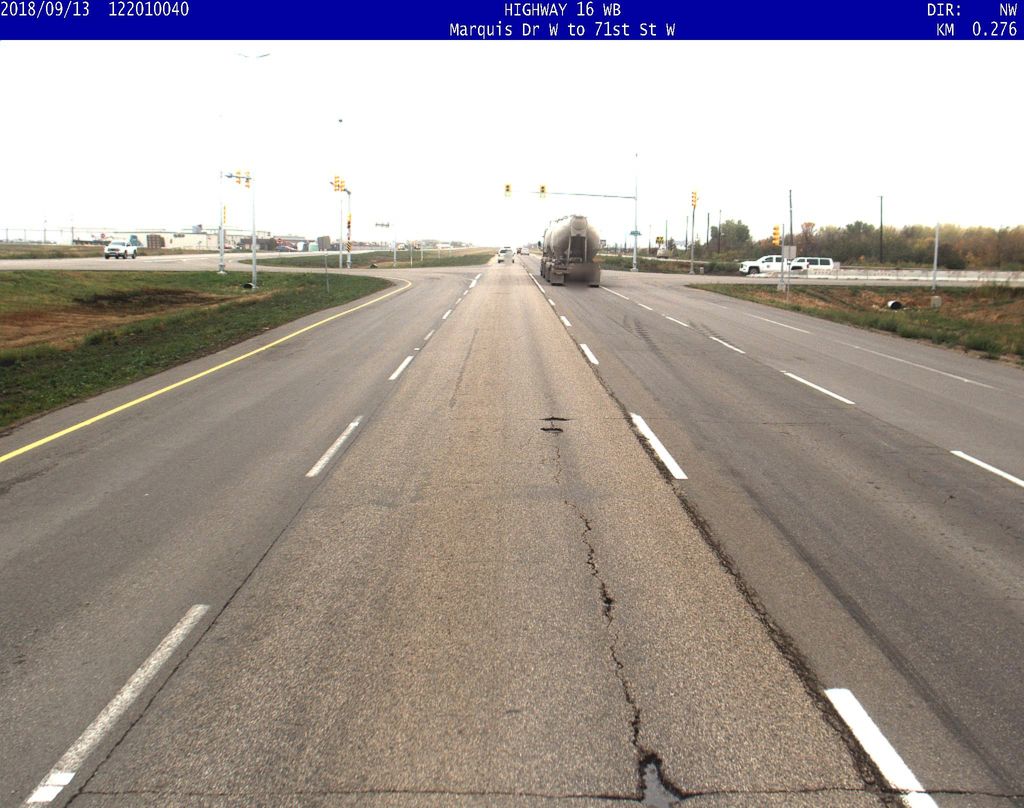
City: saskatoon